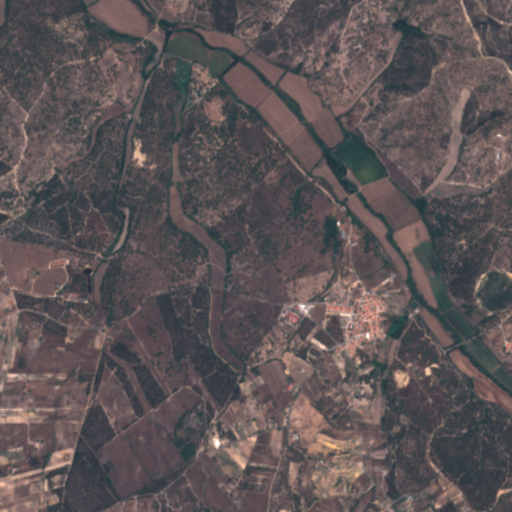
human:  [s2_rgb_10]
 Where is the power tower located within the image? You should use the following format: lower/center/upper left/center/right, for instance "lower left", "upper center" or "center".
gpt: The power tower is located in the upper right of the image.
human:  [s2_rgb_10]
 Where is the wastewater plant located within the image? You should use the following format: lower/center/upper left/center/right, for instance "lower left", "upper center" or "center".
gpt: The wastewater plant is located in the center right of the image.
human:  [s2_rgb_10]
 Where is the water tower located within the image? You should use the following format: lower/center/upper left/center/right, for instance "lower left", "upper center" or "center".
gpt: The water tower is located in the center right of the image.
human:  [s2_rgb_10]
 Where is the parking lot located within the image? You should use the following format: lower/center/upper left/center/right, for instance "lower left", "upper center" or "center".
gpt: There is no parking lot in the image.